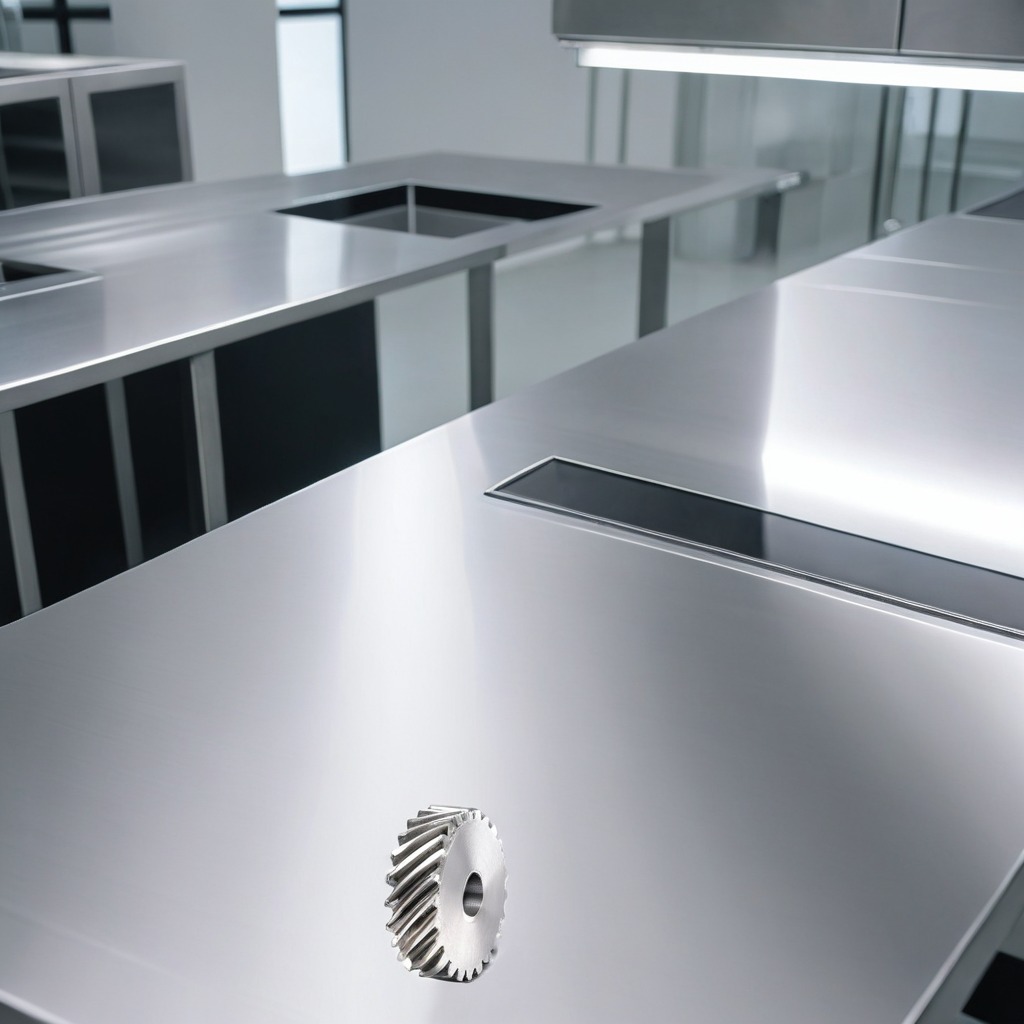
A steel gear with teeth is lying on the stainless steel table in a high-end prototyping lab.